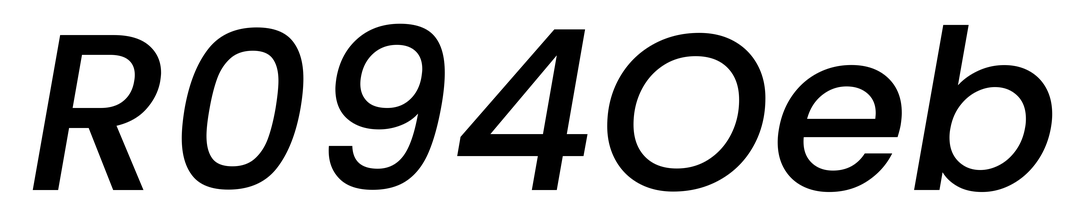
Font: Poppins-MediumItalic